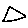
Label: triangle